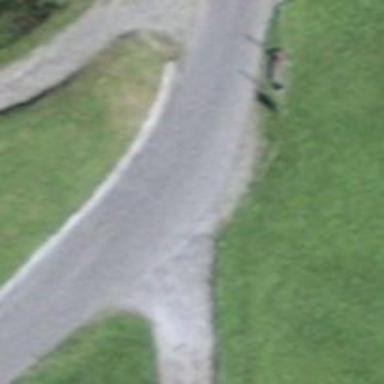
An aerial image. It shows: Agricultural trailer on asphalt tertiary road.